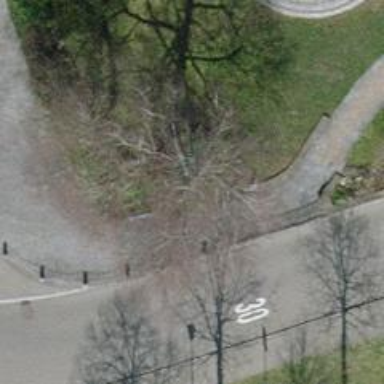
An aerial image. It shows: Set of steps on the road.